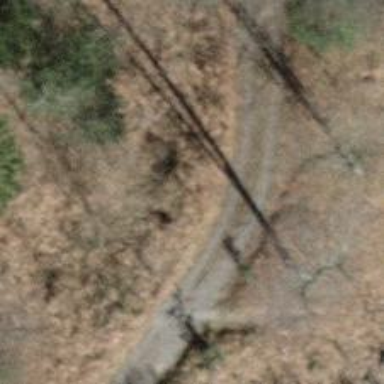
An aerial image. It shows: Gravel track with grade2 quality.